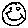
Label: smiley face